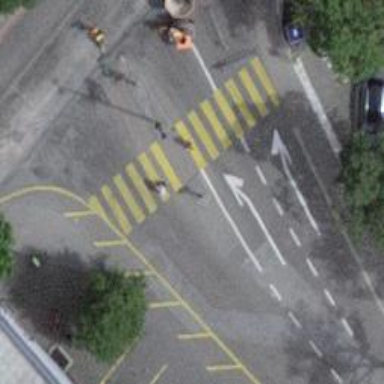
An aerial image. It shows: Uncontrolled zebra crossing with pedestrian island.